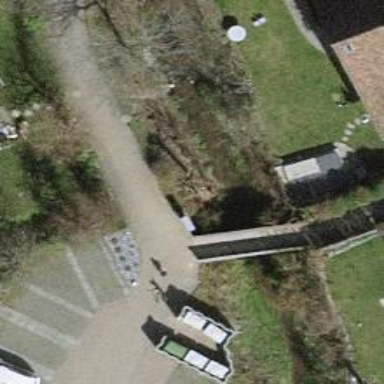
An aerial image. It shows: Bollard.